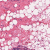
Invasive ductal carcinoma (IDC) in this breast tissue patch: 0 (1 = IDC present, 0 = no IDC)